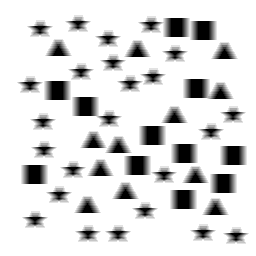
Squares: 12
Triangles: 12
Stars: 24
Total shapes: 48